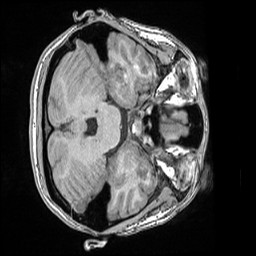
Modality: T1w
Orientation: axial
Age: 15
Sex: female
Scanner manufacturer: siemens
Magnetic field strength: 1.5 T
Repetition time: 2.04 s
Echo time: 0.00308 s